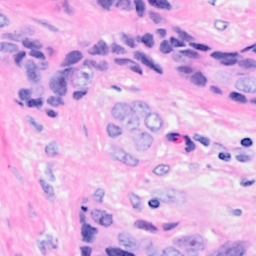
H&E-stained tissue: Breast